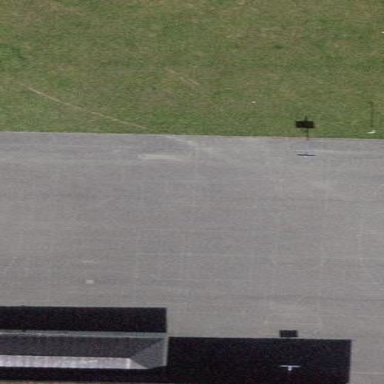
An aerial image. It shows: Multi-sport pitch with asphalt surface.